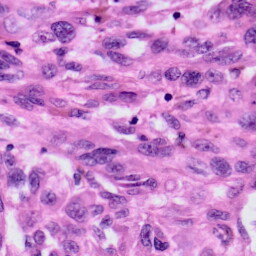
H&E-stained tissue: Skin